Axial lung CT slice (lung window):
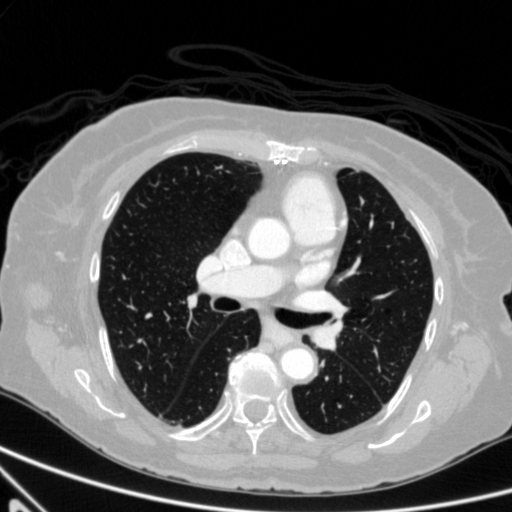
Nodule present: no